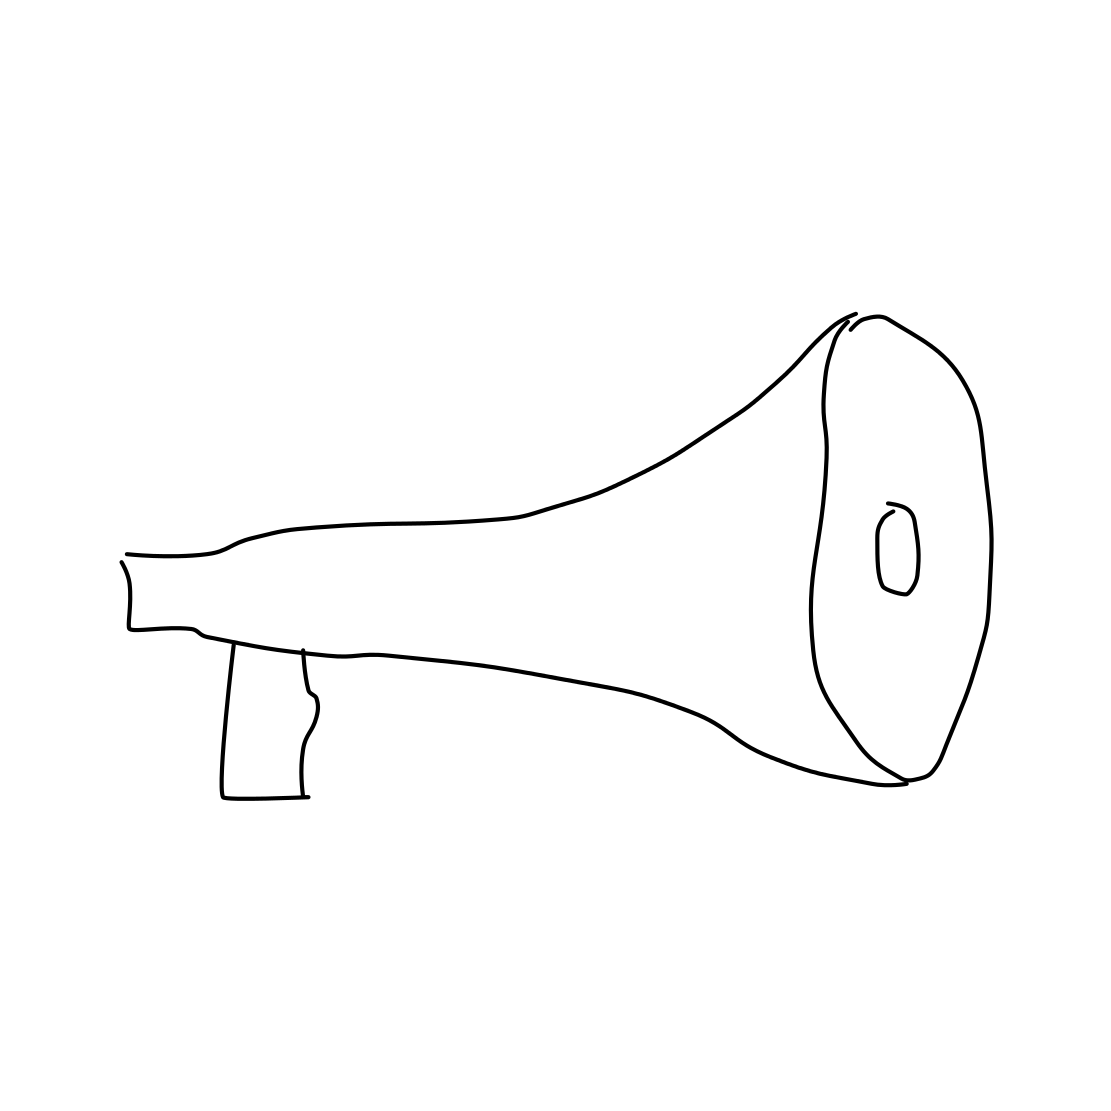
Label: megaphone